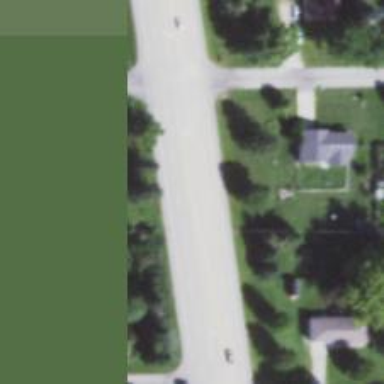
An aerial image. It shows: Secondary road.